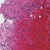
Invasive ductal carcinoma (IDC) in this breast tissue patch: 0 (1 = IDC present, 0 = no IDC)